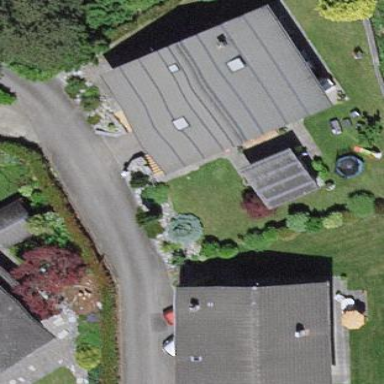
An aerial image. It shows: Gabled building with grey roof oriented across.